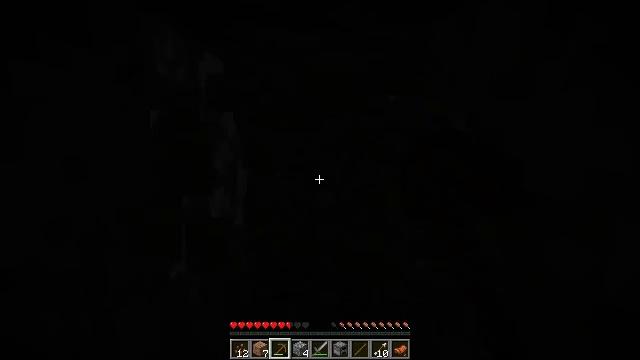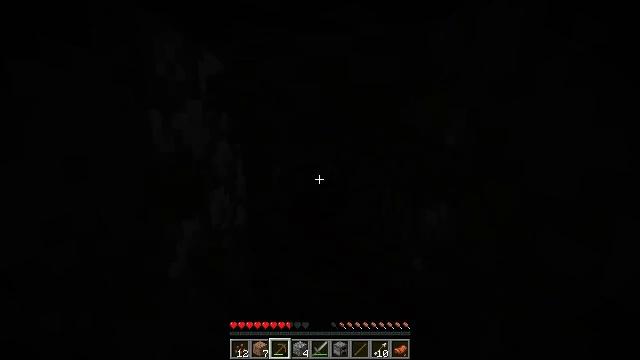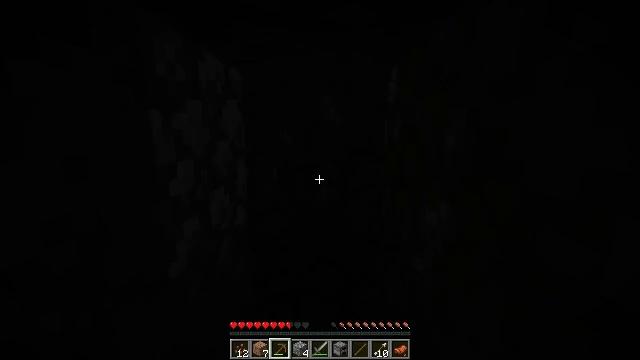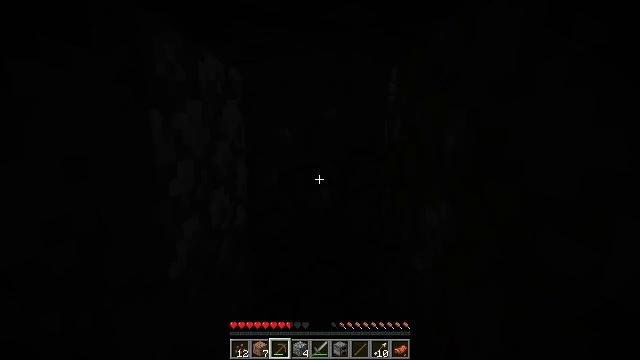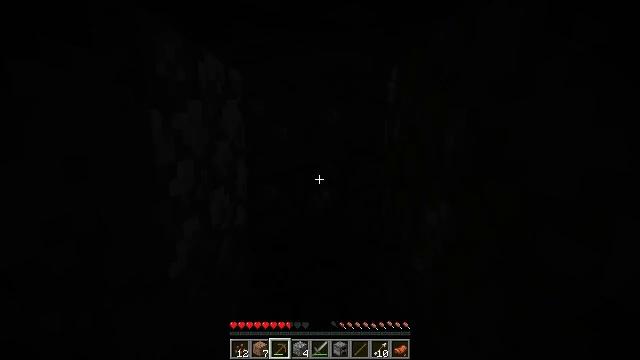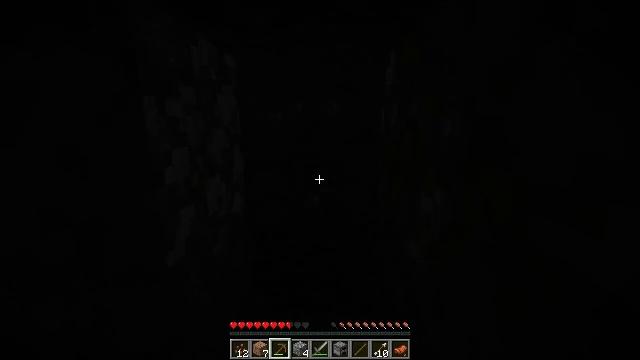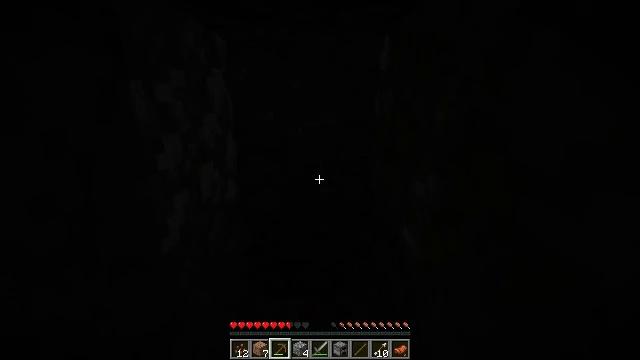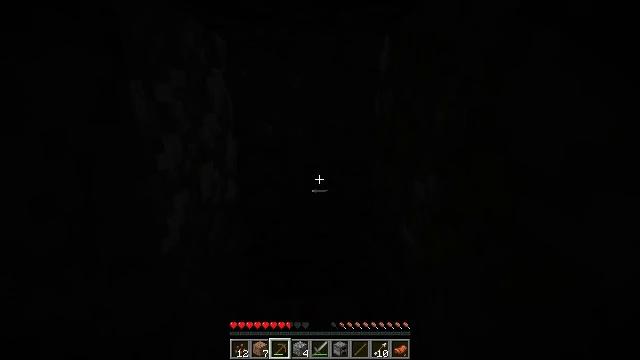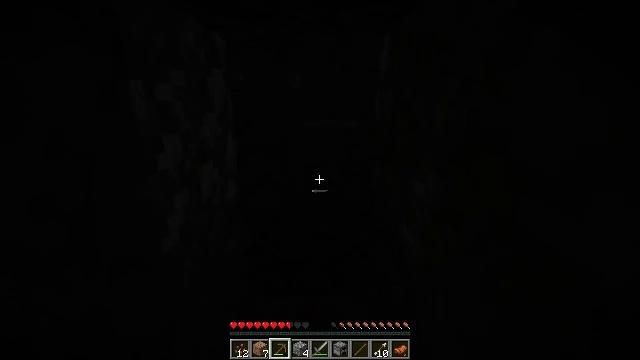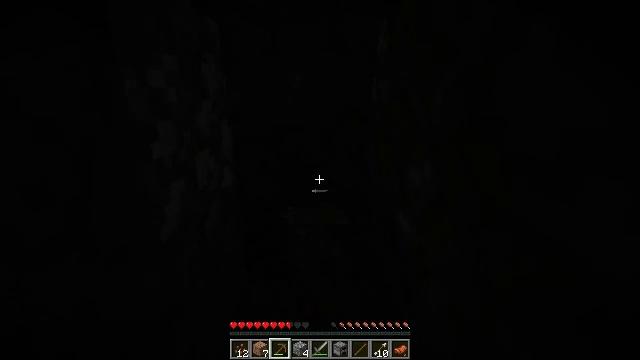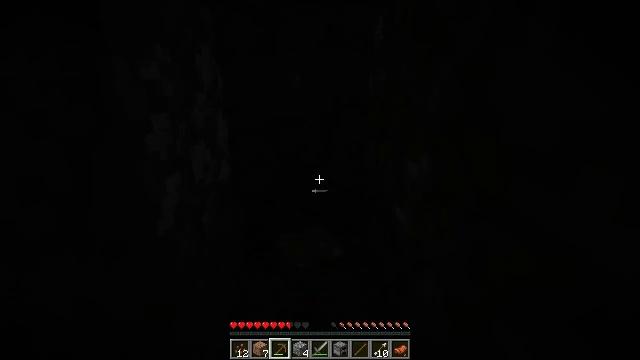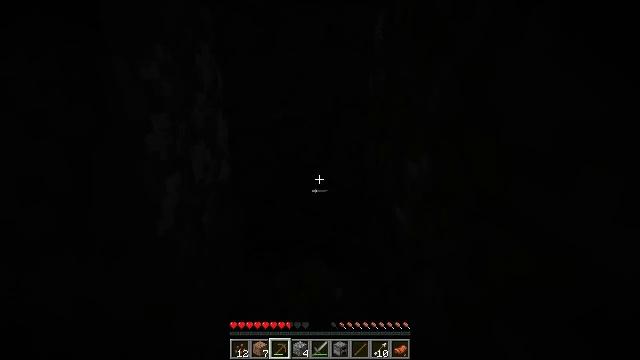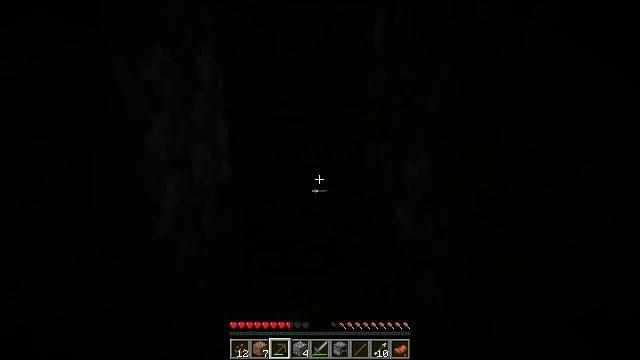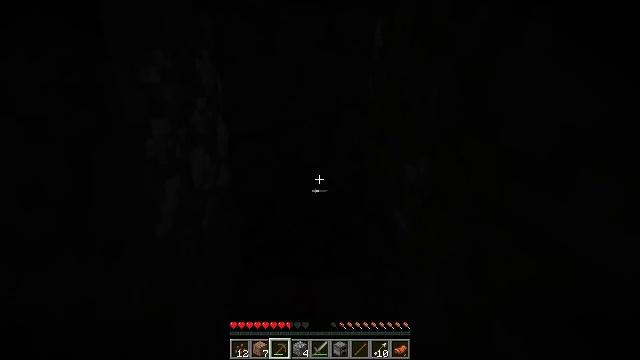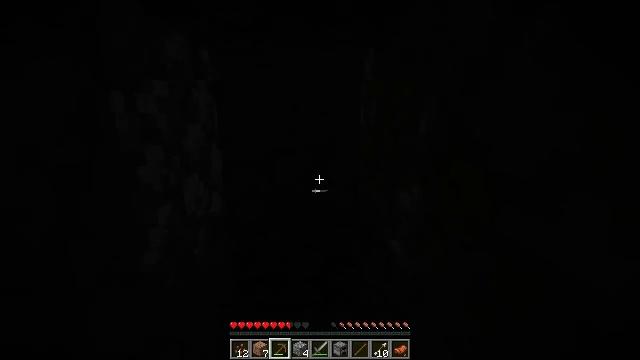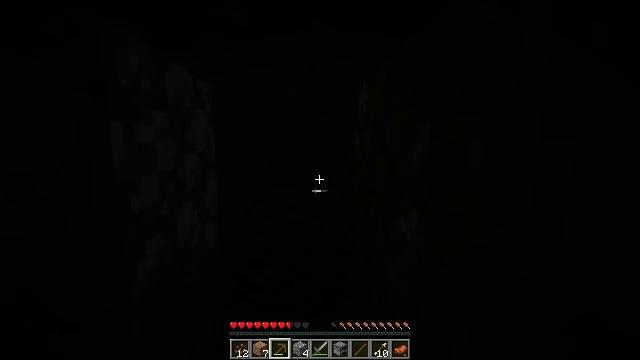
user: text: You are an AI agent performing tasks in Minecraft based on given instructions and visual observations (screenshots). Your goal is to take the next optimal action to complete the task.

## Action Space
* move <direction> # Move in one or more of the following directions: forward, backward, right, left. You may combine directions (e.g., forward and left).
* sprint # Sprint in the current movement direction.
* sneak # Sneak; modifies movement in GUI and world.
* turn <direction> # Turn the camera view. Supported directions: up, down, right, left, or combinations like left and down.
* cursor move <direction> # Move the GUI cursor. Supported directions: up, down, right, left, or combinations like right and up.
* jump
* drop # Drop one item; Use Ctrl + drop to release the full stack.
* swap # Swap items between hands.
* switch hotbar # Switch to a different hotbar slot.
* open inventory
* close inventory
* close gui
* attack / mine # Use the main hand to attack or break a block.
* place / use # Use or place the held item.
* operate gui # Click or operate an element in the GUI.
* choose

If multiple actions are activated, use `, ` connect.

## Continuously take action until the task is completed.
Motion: motion action
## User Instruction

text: Gather cobblestone stairs from the structure.
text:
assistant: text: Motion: attack / mine
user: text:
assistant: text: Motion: attack / mine
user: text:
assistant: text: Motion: attack / mine
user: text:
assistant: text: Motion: attack / mine
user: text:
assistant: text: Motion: turn down, attack / mine
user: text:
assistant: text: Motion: turn right and down, attack / mine
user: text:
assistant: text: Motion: no_op
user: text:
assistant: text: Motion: no_op
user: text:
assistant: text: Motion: turn down
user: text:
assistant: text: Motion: turn down
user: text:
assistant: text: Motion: no_op
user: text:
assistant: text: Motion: no_op
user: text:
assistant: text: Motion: turn up
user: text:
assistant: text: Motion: turn right and up
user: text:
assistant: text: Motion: turn up
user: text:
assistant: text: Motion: turn up
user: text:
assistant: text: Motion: move forward
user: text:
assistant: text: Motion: move forward
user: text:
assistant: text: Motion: move forward
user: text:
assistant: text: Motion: no_op
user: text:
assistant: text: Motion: turn up
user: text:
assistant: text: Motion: turn up
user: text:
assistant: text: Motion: turn right and up
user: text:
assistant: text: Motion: turn right and up
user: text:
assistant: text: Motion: no_op
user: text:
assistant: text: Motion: no_op
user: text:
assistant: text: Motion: no_op
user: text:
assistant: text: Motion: turn down
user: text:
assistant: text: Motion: turn left and down
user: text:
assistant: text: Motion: turn left and down